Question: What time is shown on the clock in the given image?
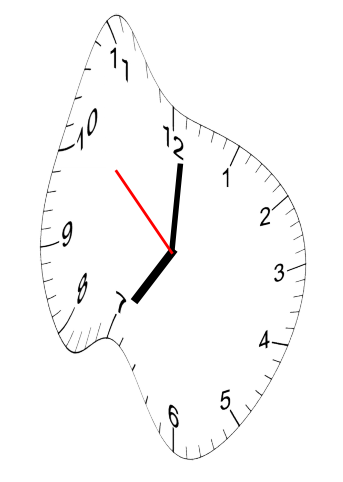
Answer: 07:00:52